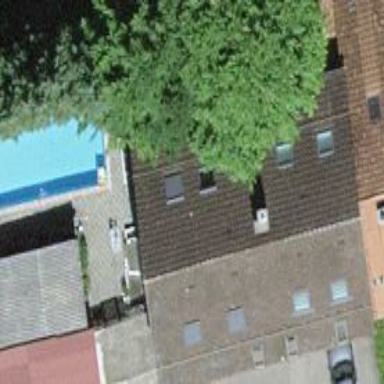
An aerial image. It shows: Residential building.